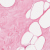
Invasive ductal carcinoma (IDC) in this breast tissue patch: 0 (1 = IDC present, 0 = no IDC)